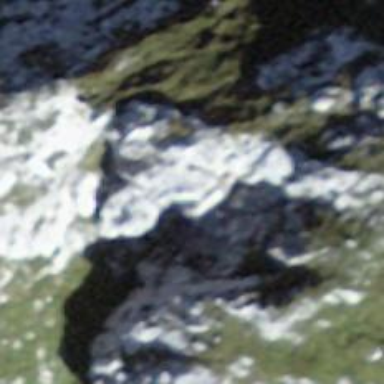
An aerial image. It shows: Arete in nature.